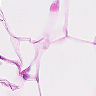
Metastatic tissue present: no